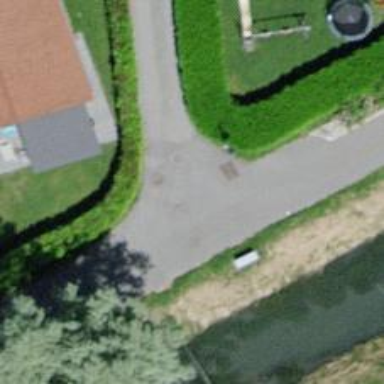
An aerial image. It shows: Hedge barrier.